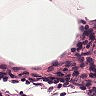
Metastatic tissue present: no